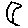
Label: moon